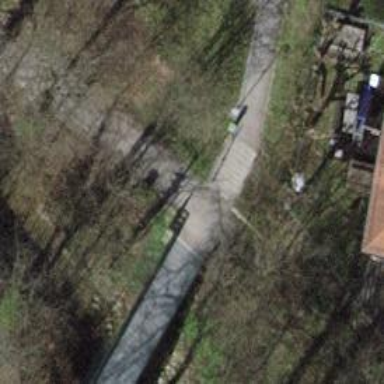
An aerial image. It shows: Compacted steps along the road.